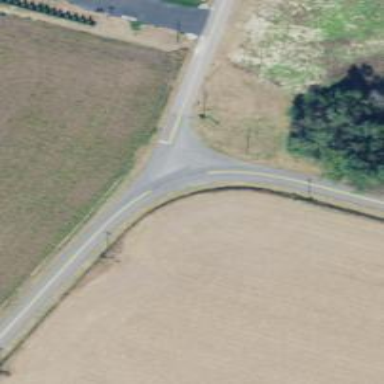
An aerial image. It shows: Road with stop sign.